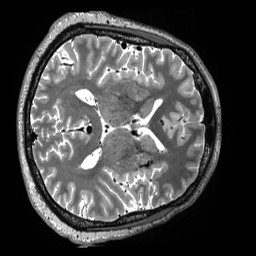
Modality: T2w
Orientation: axial
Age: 36
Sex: male
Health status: ill
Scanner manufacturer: siemens
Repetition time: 3.2 s